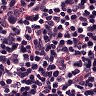
Metastatic tissue present: no